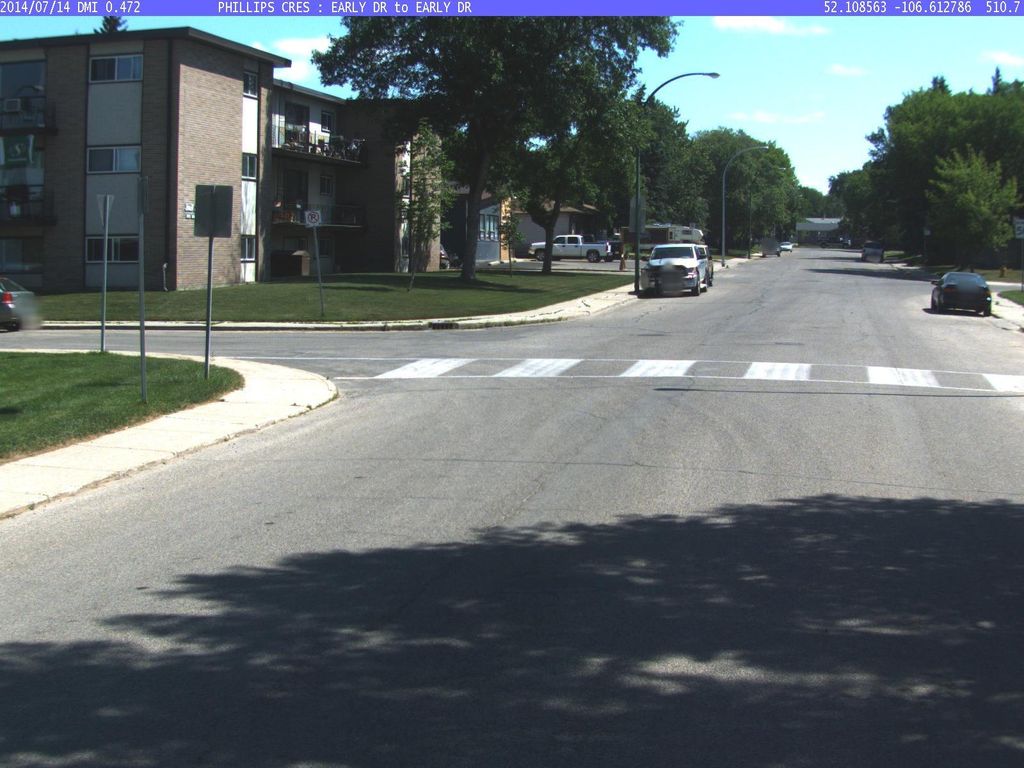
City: saskatoon